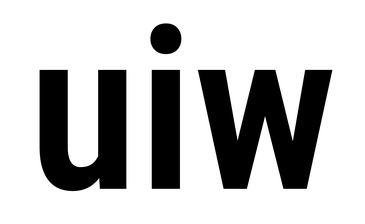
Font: Roboto_Condensed_SemiBold